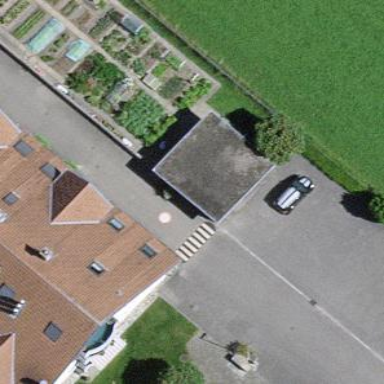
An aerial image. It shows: Shed building.